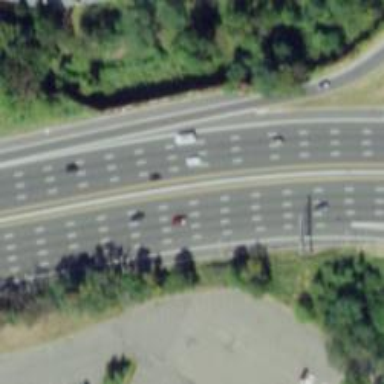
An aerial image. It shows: Motorway junction.